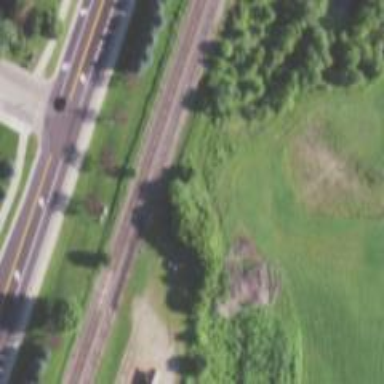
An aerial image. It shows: Abandoned railway.